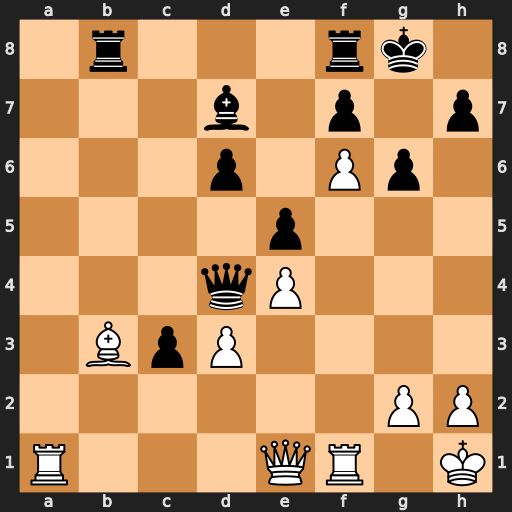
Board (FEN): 1r3rk1/3b1p1p/3p1Pp1/4p3/3qP3/1BpP4/6PP/R3QR1K
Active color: w
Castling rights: -
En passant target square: -
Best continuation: Qc1 Kh8 Qh6 Rg8 Bxf7